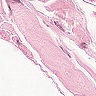
Metastatic tissue present: no